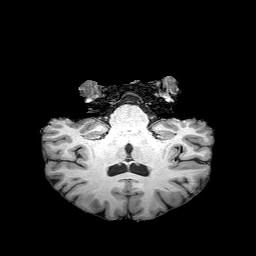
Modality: T1w
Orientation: sagittal
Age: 58
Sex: female
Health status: healthy